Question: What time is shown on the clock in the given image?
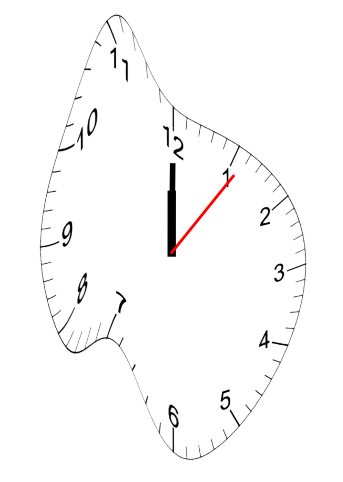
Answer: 12:00:06